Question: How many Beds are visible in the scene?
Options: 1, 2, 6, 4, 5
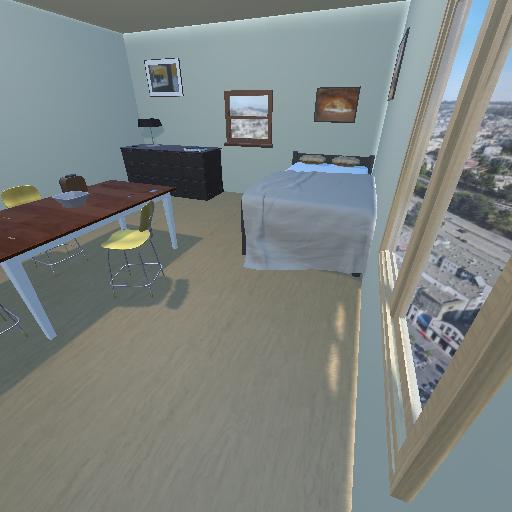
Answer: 1